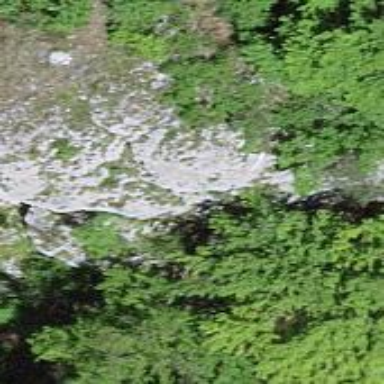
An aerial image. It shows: Natural cliff.